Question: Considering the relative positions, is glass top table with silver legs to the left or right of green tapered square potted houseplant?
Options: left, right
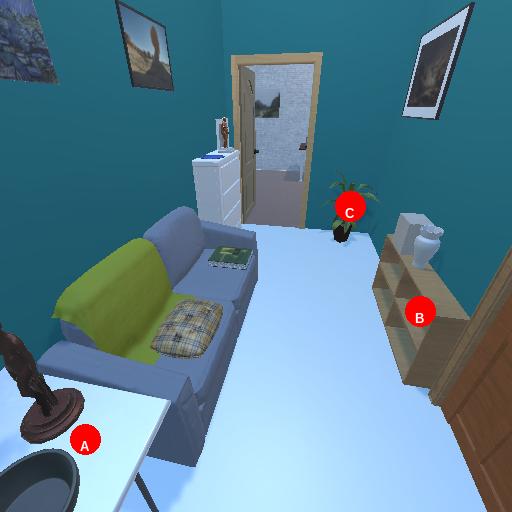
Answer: left